Question: MSVS 2010 , Windows 7
I am using an API to access camera features.
The following function displays a frame and saves it.
'''
void DisplayThread::OnBufferDisplay( PvBuffer *aBuffer )
{
mDisplayWnd->Display( *aBuffer ); //displaying frame
//Now let us try to save the frame with name of the form %Y%m%d%H%M%S.bmp
system("mkdir D:\ABCD" );
struct tm *tm;
int count;
time_t t;
char str_time[20];
t = time(NULL);
tm = localtime(&t);
strftime(str_time, sizeof(str_time), "%Y%m%d%H%M%S.bmp", tm); //name of the frame
char name[1000]; //sufficient space
sprintf(name,"%s",str_time);
char path[]="D:\ABCD";
strcat(path,name); //path =path+"\"+name;
// char* str=(char*)(void*)Marshal::StringToHGlobalAnsi(path);
PvString lFilename( path );
PvString lCompleteFileName( lFilename );
PvBufferWriter lBufferWriter; //The following function saves image
PvResult lResult = lBufferWriter.Store( aBuffer, lCompleteFileName, PvBufferFormatBMP );
}
'''
The name of the bmp file that is saved is of the form '%Y%m%d%H%M%S.bmp'
The program builds perfectly fine , even display is coming correctly,
but the following error message pops up:

It looks like something is wrong with the memory allocation with the variable 'name'.
But I have allocated sufficient space, even then I am getting this error.
Why it is happening ?
Kindly let me know if more info is required to debug this.
The value returned by lBufferWriter.Store() is 'OK' (indicating that buffer/frame writing was successful), but no file is getting saved. I guess this is because of the run-time check failure I am getting.
Please help.
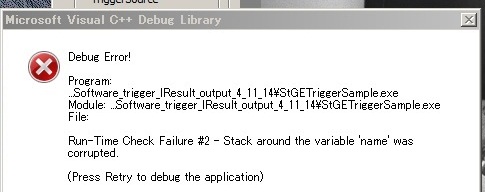
Answer: Your path[] array size is 8 and it is too small to hold the string after concatenation.
As this path variable is on the stack, it is corrupting your stack.
So, your buffer should be large enough to hold the data that you want to put into it.
In your case Just change the line to:
'''
char path[1024]="D:\ABCD";
'''